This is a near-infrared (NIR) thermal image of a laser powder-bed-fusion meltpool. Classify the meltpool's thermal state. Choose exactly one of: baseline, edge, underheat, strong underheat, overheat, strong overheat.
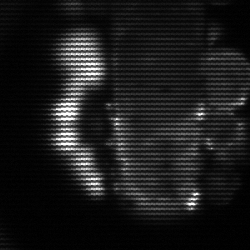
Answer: strong underheat